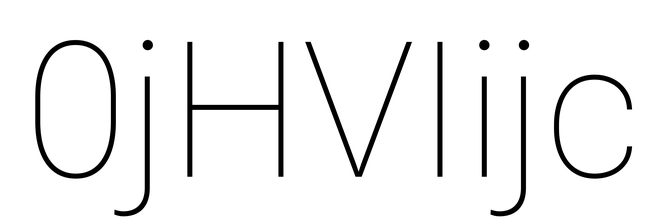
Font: Roboto_Thin